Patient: sex M, age 43
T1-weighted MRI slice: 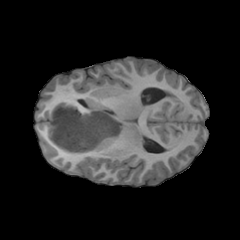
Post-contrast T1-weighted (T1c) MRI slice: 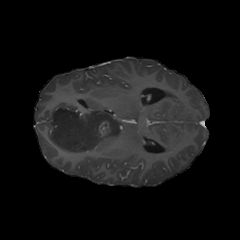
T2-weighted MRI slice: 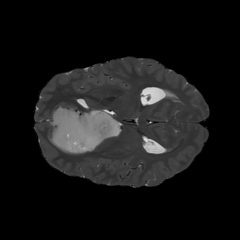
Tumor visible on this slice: yes
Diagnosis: Astrocytoma, IDH-mutant
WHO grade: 4